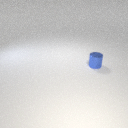
small blue metal cylinder